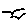
Label: bird